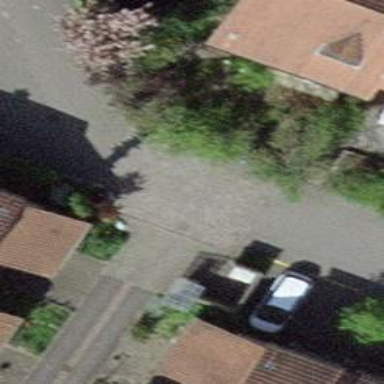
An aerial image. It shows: Asphalt road designated as living street.